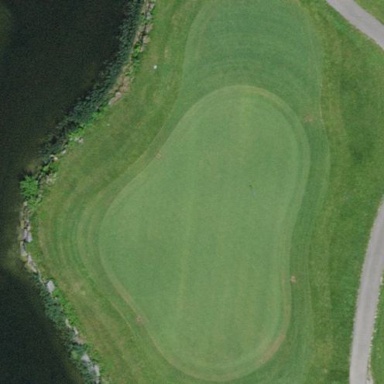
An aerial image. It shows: Green golf area with grass land use.